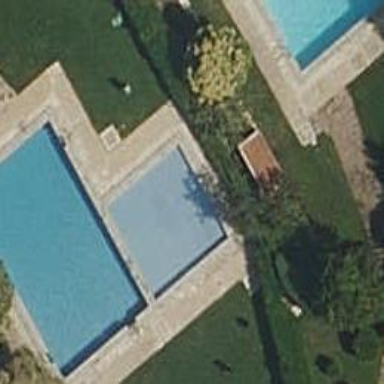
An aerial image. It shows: Swimming pool located in leisure land.